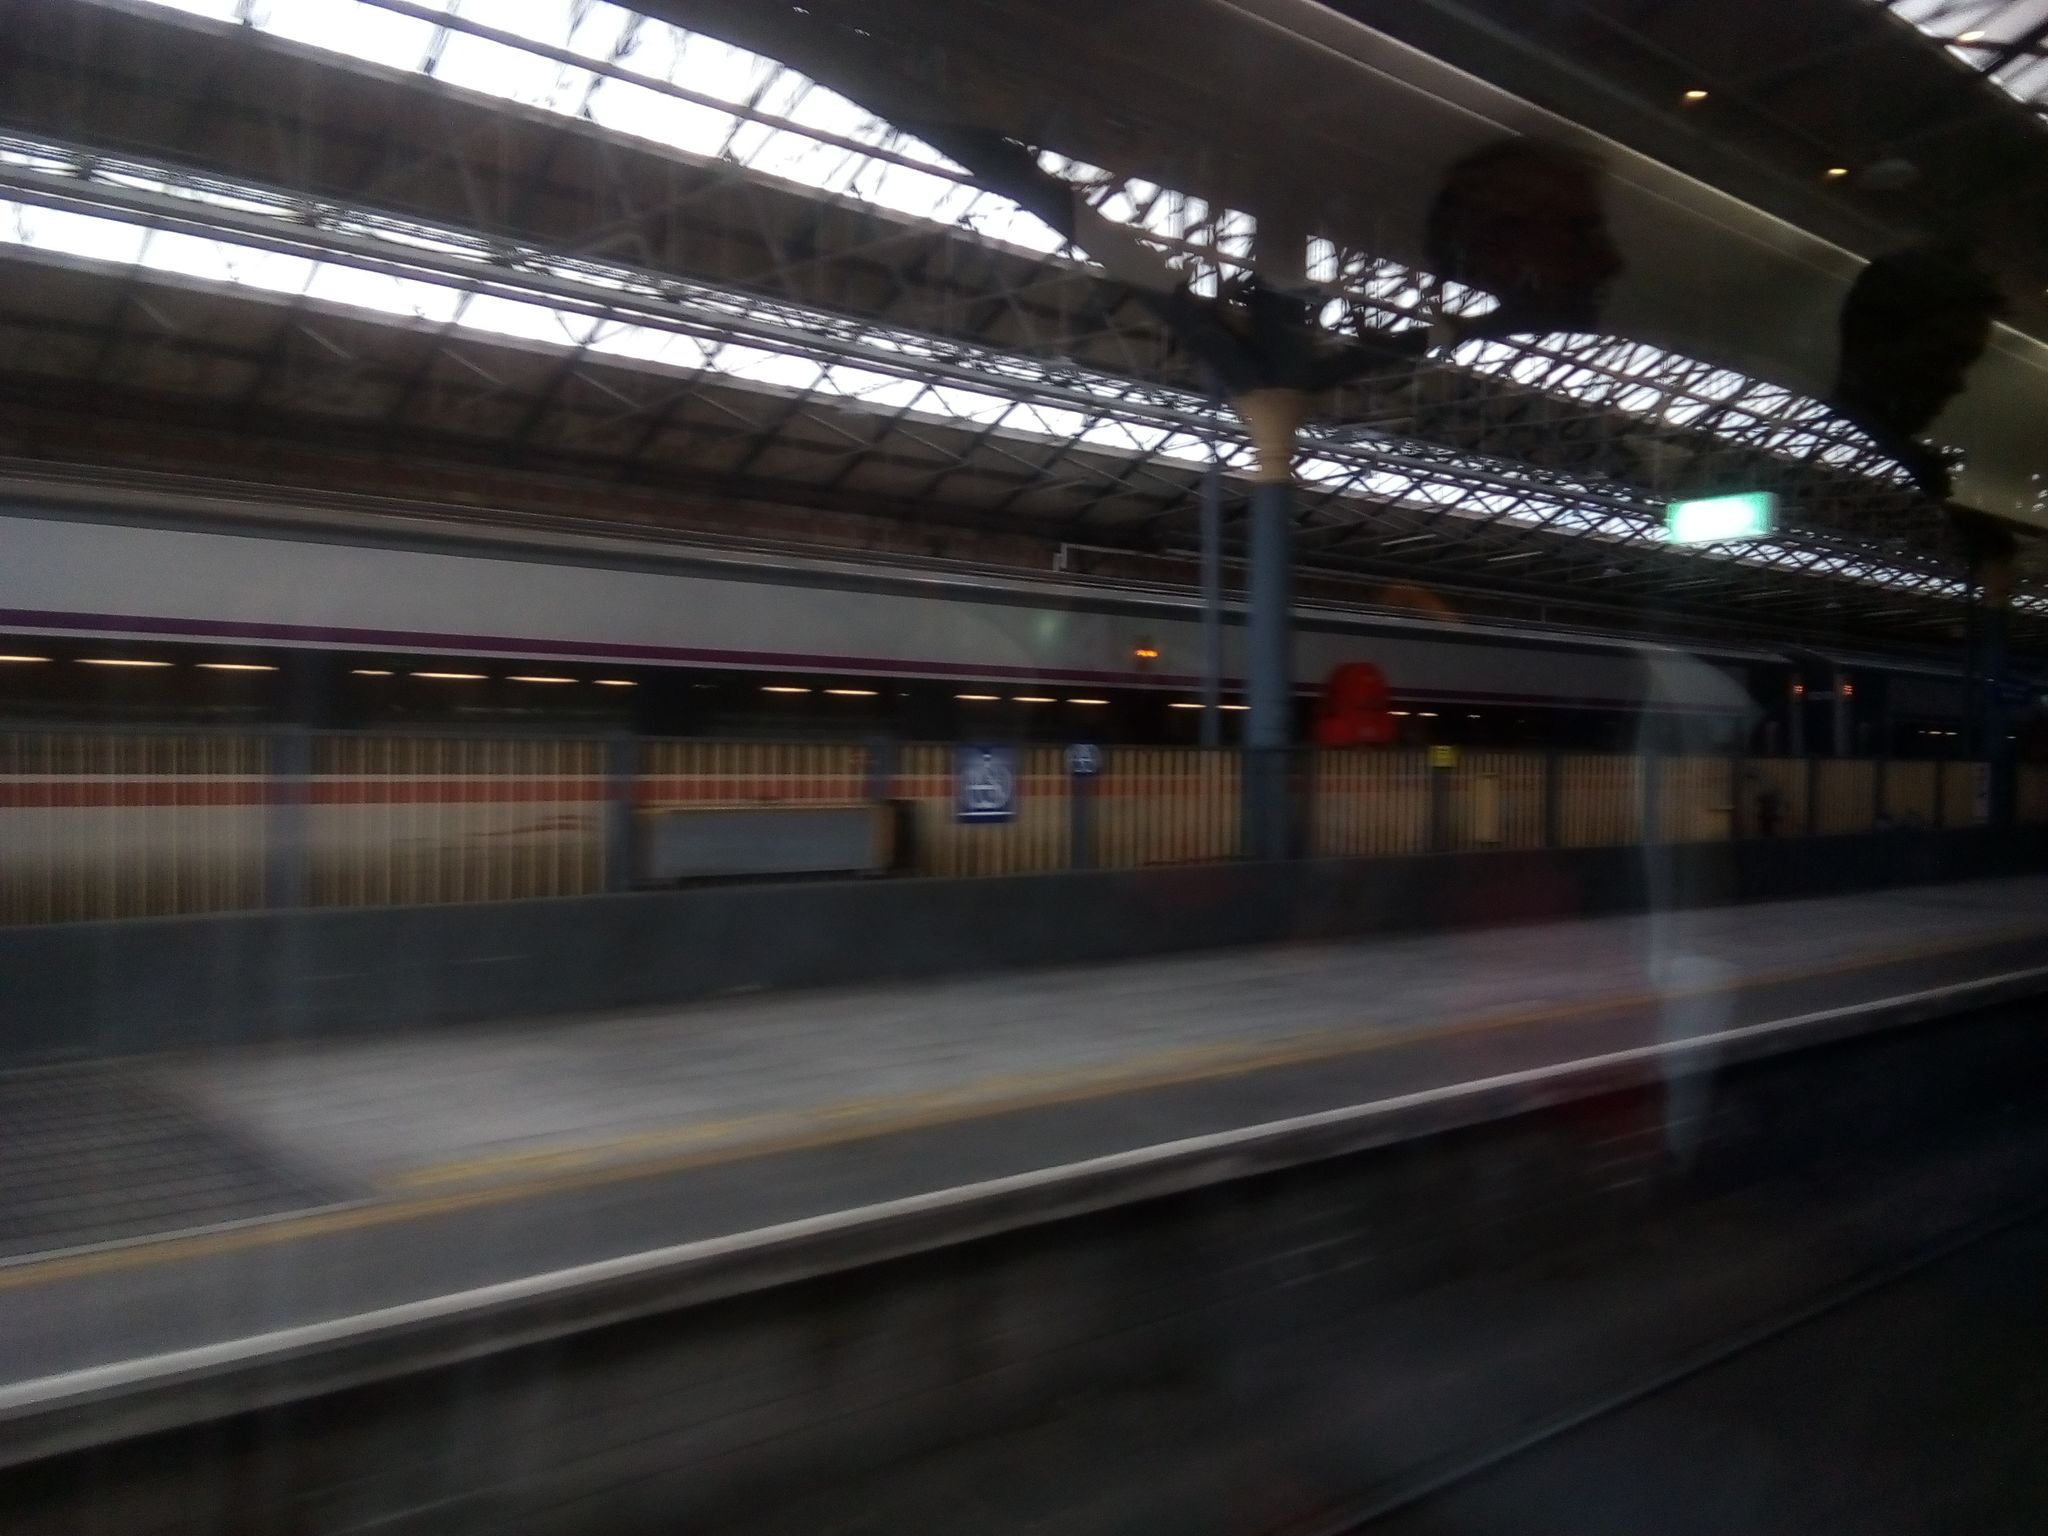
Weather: rainy
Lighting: day
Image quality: slightly poor
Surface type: driving surface
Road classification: corridor
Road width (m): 6
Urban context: urban centre
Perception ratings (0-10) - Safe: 1.5, Lively: 4.4, Beautiful: 6.4, Boring: 5.65, Depressing: 7.36, Wealthy: 6.94